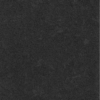
Label: dusty